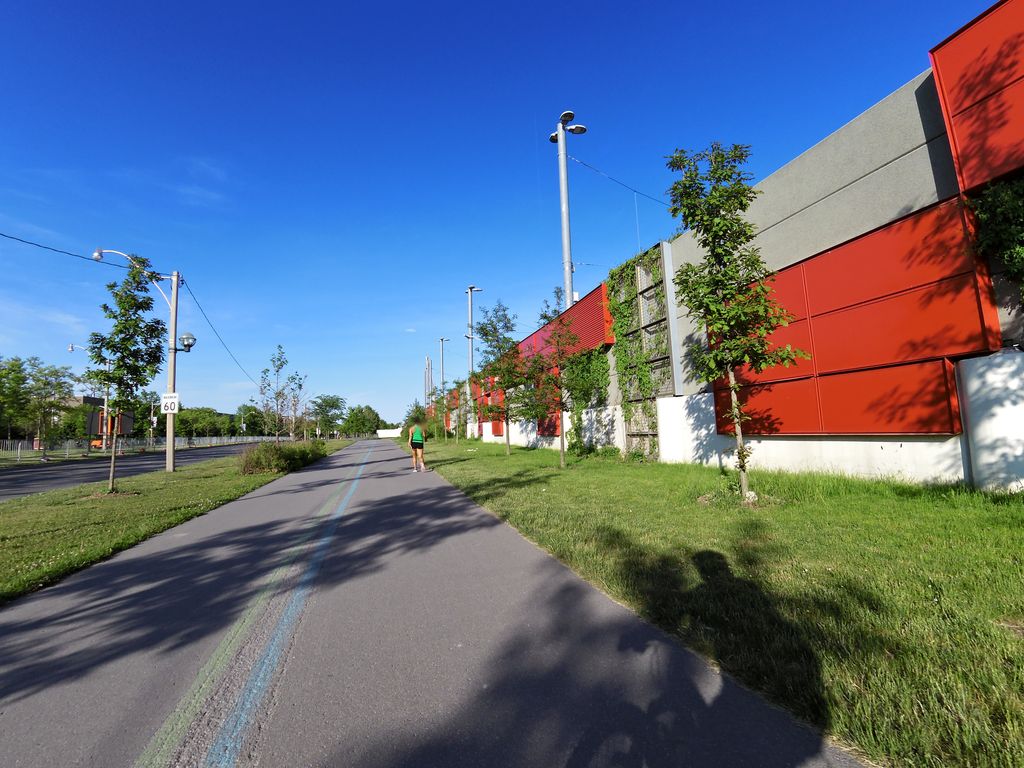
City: toronto